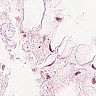
Metastatic tissue present: no